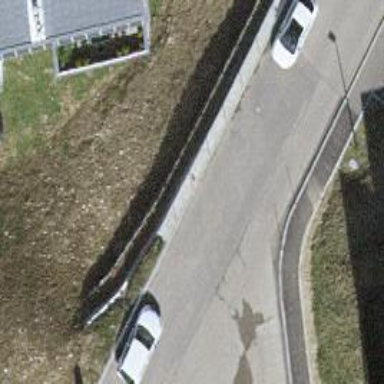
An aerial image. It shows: Wall barrier.